Group 1:
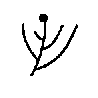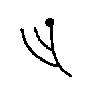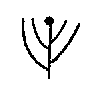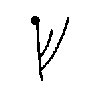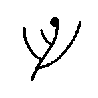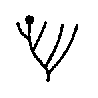
Group 2:
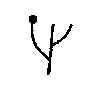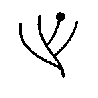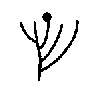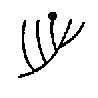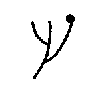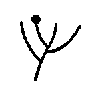
Rule separating the two groups: Large black dot on the main branch vs. large black dot on a side branch.
Concepts: line_or_curve_endpoint, on_line_or_curve, tracing_line_or_curve, trunk_of_tree
Author: Mikhail M. Bongard
Reference: M. M. Bongard, Pattern Recognition, Spartan Books, 1970, p. 236.